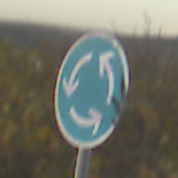
Verkehrszeichen: Kreisverkehr
Umgebung: Outdoor, Nature
Tageszeit: SunriseSunset
Wetter: PartlyCloudy
Licht: Natural
Jahreszeit: NotSpecified
Kontrast: LowContrast